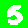
Digit: 5